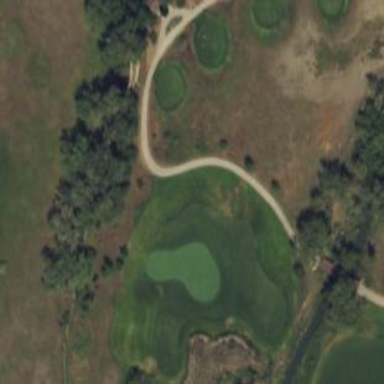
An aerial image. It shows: Rough area on grassy golf course.